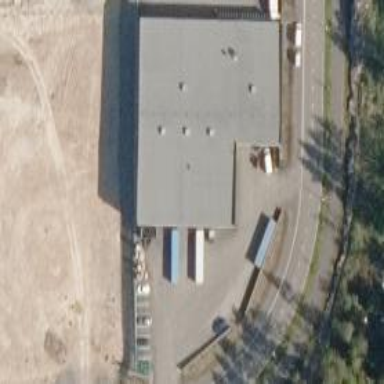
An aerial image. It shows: Commercial building housing shop specializing in tires.